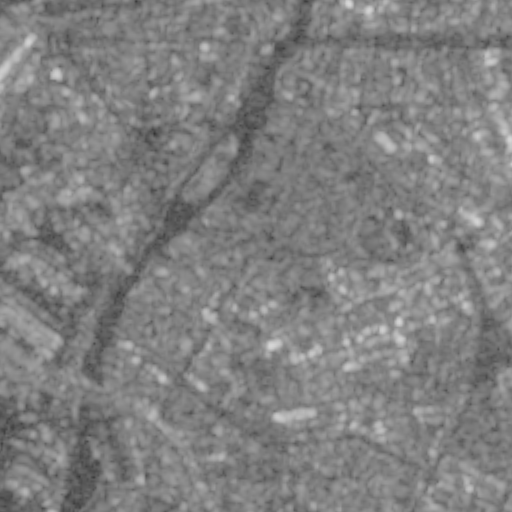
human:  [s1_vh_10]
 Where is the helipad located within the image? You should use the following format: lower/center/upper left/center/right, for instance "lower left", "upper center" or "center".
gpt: The helipad is located in the center of the image.
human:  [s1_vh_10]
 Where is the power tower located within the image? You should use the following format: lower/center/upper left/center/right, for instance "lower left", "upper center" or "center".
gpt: The power tower is located in the lower left of the image.
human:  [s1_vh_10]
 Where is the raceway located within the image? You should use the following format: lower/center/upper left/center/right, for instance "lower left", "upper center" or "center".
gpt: The raceway is located in the center right of the image.
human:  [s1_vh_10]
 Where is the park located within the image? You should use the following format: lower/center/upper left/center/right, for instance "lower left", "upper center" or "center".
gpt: There is no park in the image.

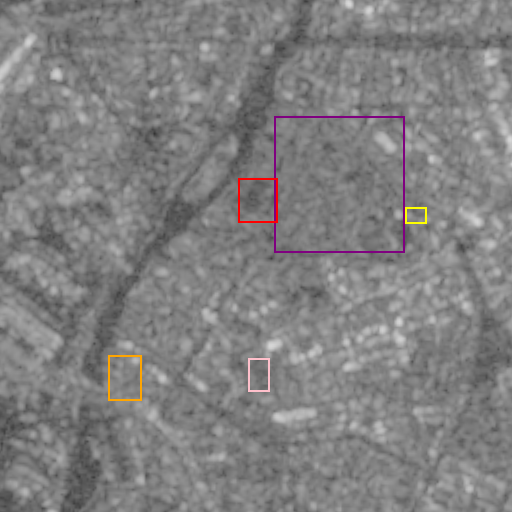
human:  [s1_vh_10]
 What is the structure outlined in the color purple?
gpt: The structure outlined in purple is a park.
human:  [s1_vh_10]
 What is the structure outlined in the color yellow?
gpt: The structure outlined in yellow is a parking lot.
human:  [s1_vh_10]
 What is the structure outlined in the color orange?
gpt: The structure outlined in orange is a power substation.
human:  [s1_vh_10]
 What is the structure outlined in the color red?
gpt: The structure outlined in red is a stadium.
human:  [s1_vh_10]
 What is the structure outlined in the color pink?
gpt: The structure outlined in pink is a track.
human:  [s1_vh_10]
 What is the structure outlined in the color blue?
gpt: There is no blue outline.